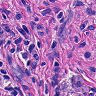
Metastatic tissue present: yes